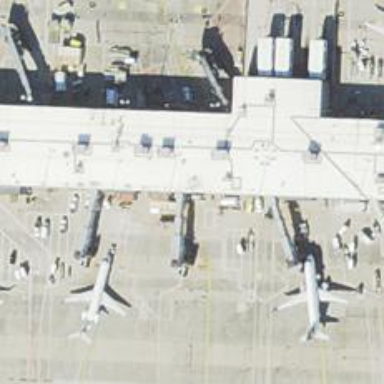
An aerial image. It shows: Airport gate.